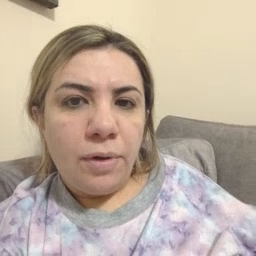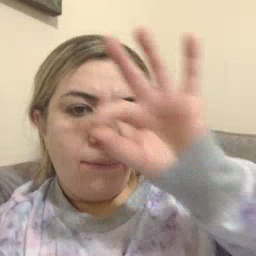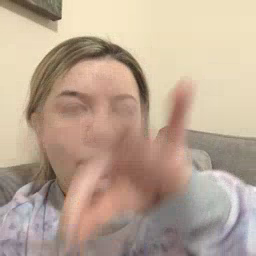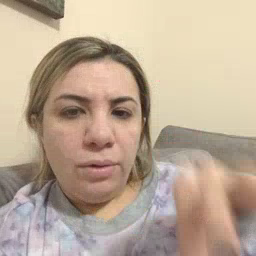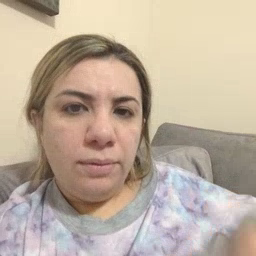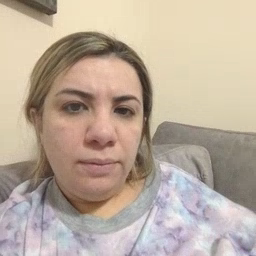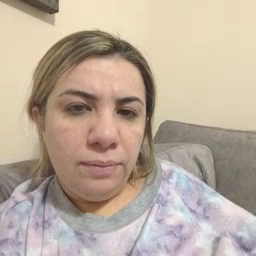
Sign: frenchfries